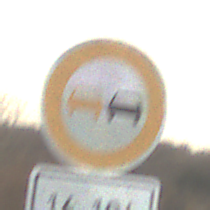
Verkehrszeichen: Ueberholverbot
Zusatzzeichen unten: ZeitangabenOhneBeschraenkungAufWochentage1
Umgebung: Outdoor, Nature
Tageszeit: SunriseSunset
Wetter: PartlyCloudy
Licht: Natural
Jahreszeit: NotSpecified
Kontrast: LowContrast